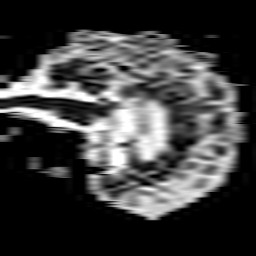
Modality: ADC
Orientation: sagittal
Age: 71
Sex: male
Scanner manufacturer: philips
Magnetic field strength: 3 T
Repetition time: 4.642 s
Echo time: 0.07429 s